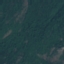
Land use / land cover class: Forest